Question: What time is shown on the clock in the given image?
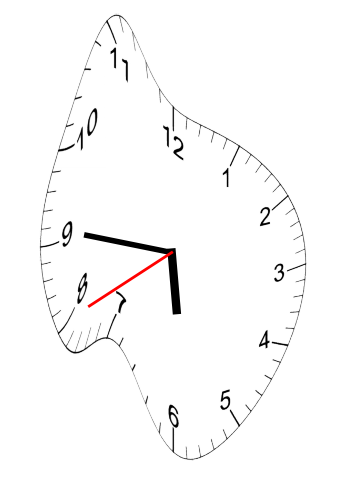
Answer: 05:45:40